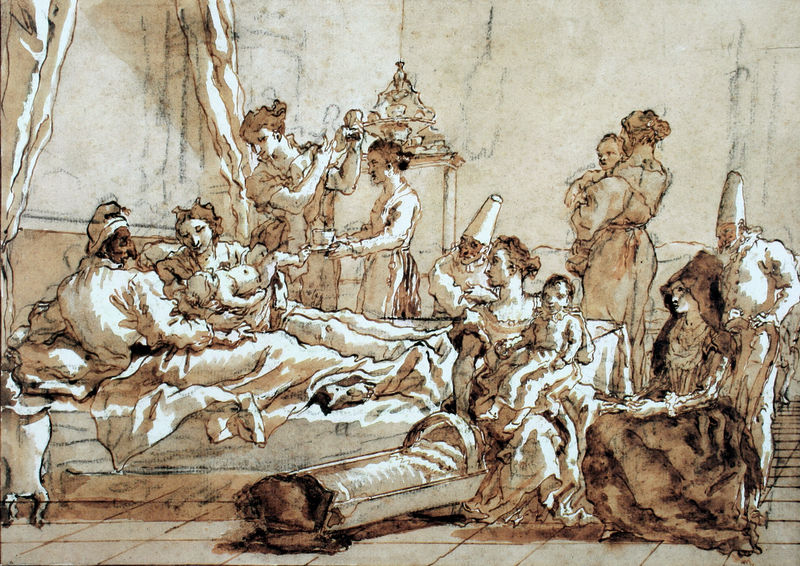
Titel: Pulcinella als Kind im Bett mit seinen Eltern
Künstler: Giovanni Domenico Tiepolo
Standort: New York
Institution: The Metropolitan Museum of Art
Schlagwörter: fuß, gruppe, mann, nackt, schatten, weiß, aquarell, frauen, menschen, braun, fenster, frau, frisuren, grau, haar, hell, hut, hüte, kleid, kleider, licht, männer, nase, raum, schwarz, skizze, stuhl, zeichnung, zimmer, hund, schloss, tuch, gesellschaft, rock, bart, feier, gelage, mütze, mützen, wand, diener, dienerin, spitze, bildnis, innenraum, spiegel, vorhang, boden, haare, interieur, sessel, stoff, decke, familie, kind, mutter, vater, kinder, papier, sofa, umrisse, italien, venedig, fußboden, studie, risse, grafik, hof, baby, sepia, kissen, bett, leuchter, tasse, stufe, tee, laken, freude, wände, fugen, laviert, tusche, waage, amme, babys, clown, radierung, fliesen, konturen, koloriert, speisen, orgie, tinte, liege, serie, harem, sarg, dekce, schlafgemach, baldachin, suppe, vorlage, kupferstich, babies, rötel, koch, hofstaat, harlekin, himmelbett, geburt, säugling, wiege, mütter, tiepolo, tuschezeichnung, decken, neugeborenes, kinderbett, osmanen, bringen, zeugen, schlafmütze, clowns, baldachim, kupferstick, pulcinella, herlekin, harlekine, bab, kinderwiege, röck, maskierte, mutter#, kinderbart, kinderwaage